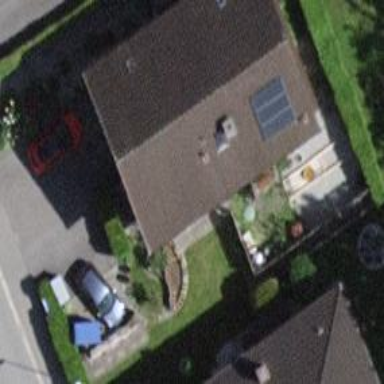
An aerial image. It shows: Detached building.